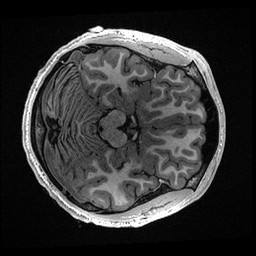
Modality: T1w
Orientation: axial
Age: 20
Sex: male
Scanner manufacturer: ge
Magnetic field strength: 3 T
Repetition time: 0.006952 s
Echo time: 0.00292 s